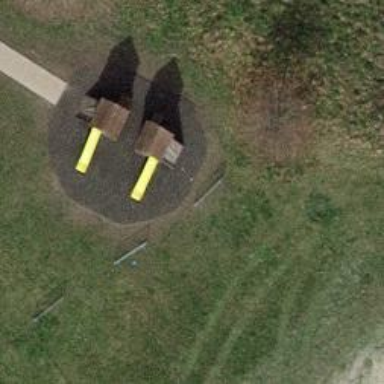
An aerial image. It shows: Playground with playhouse.